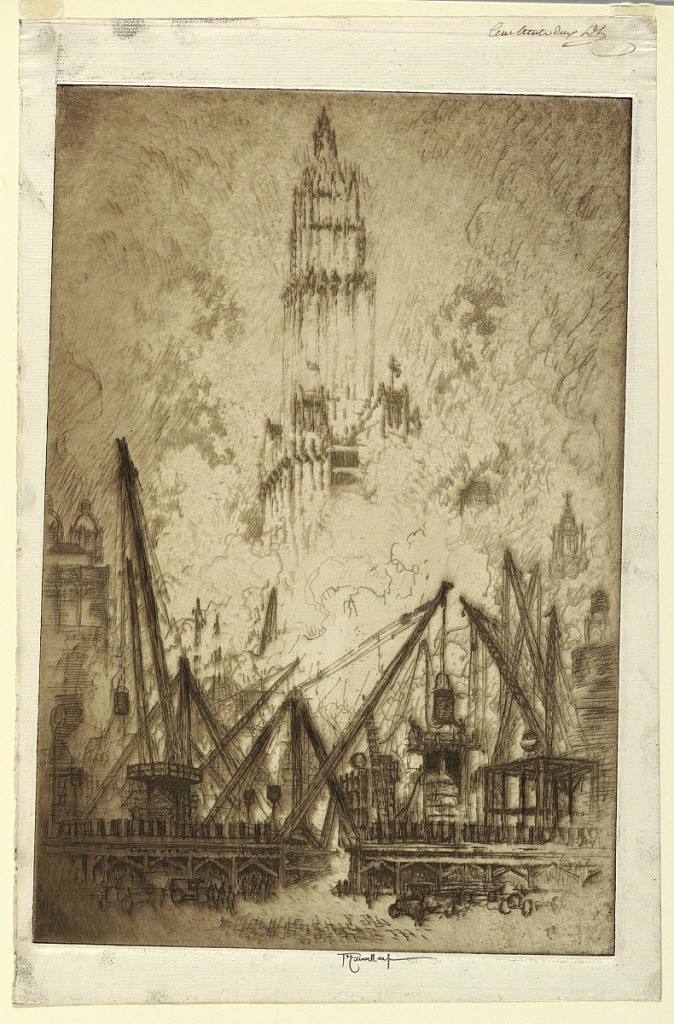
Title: Caissons on Vesey Street
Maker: Joseph Pennell, American, active England, 1857–1926
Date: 1924
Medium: Etching in black ink on laid paper
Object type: Print
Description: Construction work in the foreground, seen in deep shadow. The Woolworth Building, partially hidden in smoke, rises in the background.